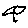
Label: bird